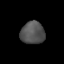
Tissue: lung
Cell type: Epithelial cells
Senescence score: 0.2188
Nuclear area (px): 519
Mean DAPI intensity: 84.216